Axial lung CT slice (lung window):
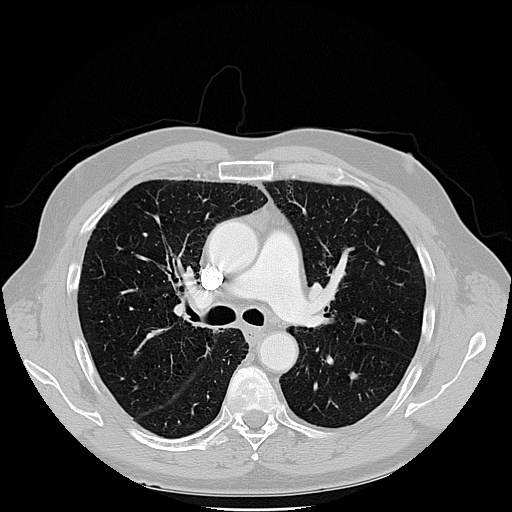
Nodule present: no